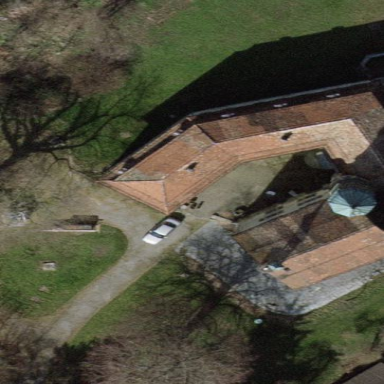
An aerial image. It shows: Stately castle with historic significance.